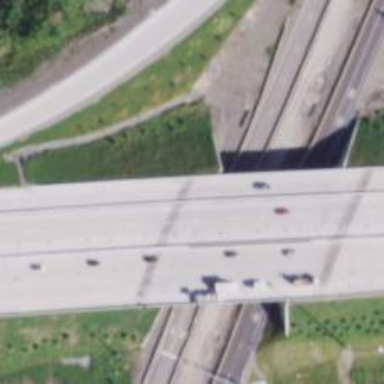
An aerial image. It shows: Viaduct bridge on asphalt motorway link.